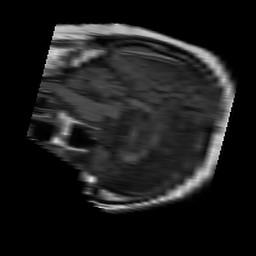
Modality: T1w
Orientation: sagittal
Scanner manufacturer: philips
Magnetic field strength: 1.5 T
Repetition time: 0.375 s
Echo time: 0.011 s